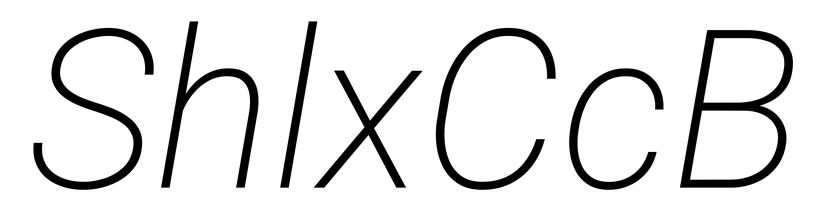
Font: Roboto-Italic_ExtraLight_Italic